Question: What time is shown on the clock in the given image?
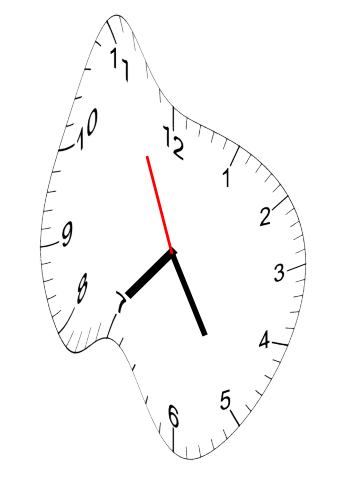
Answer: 07:24:56